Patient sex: M
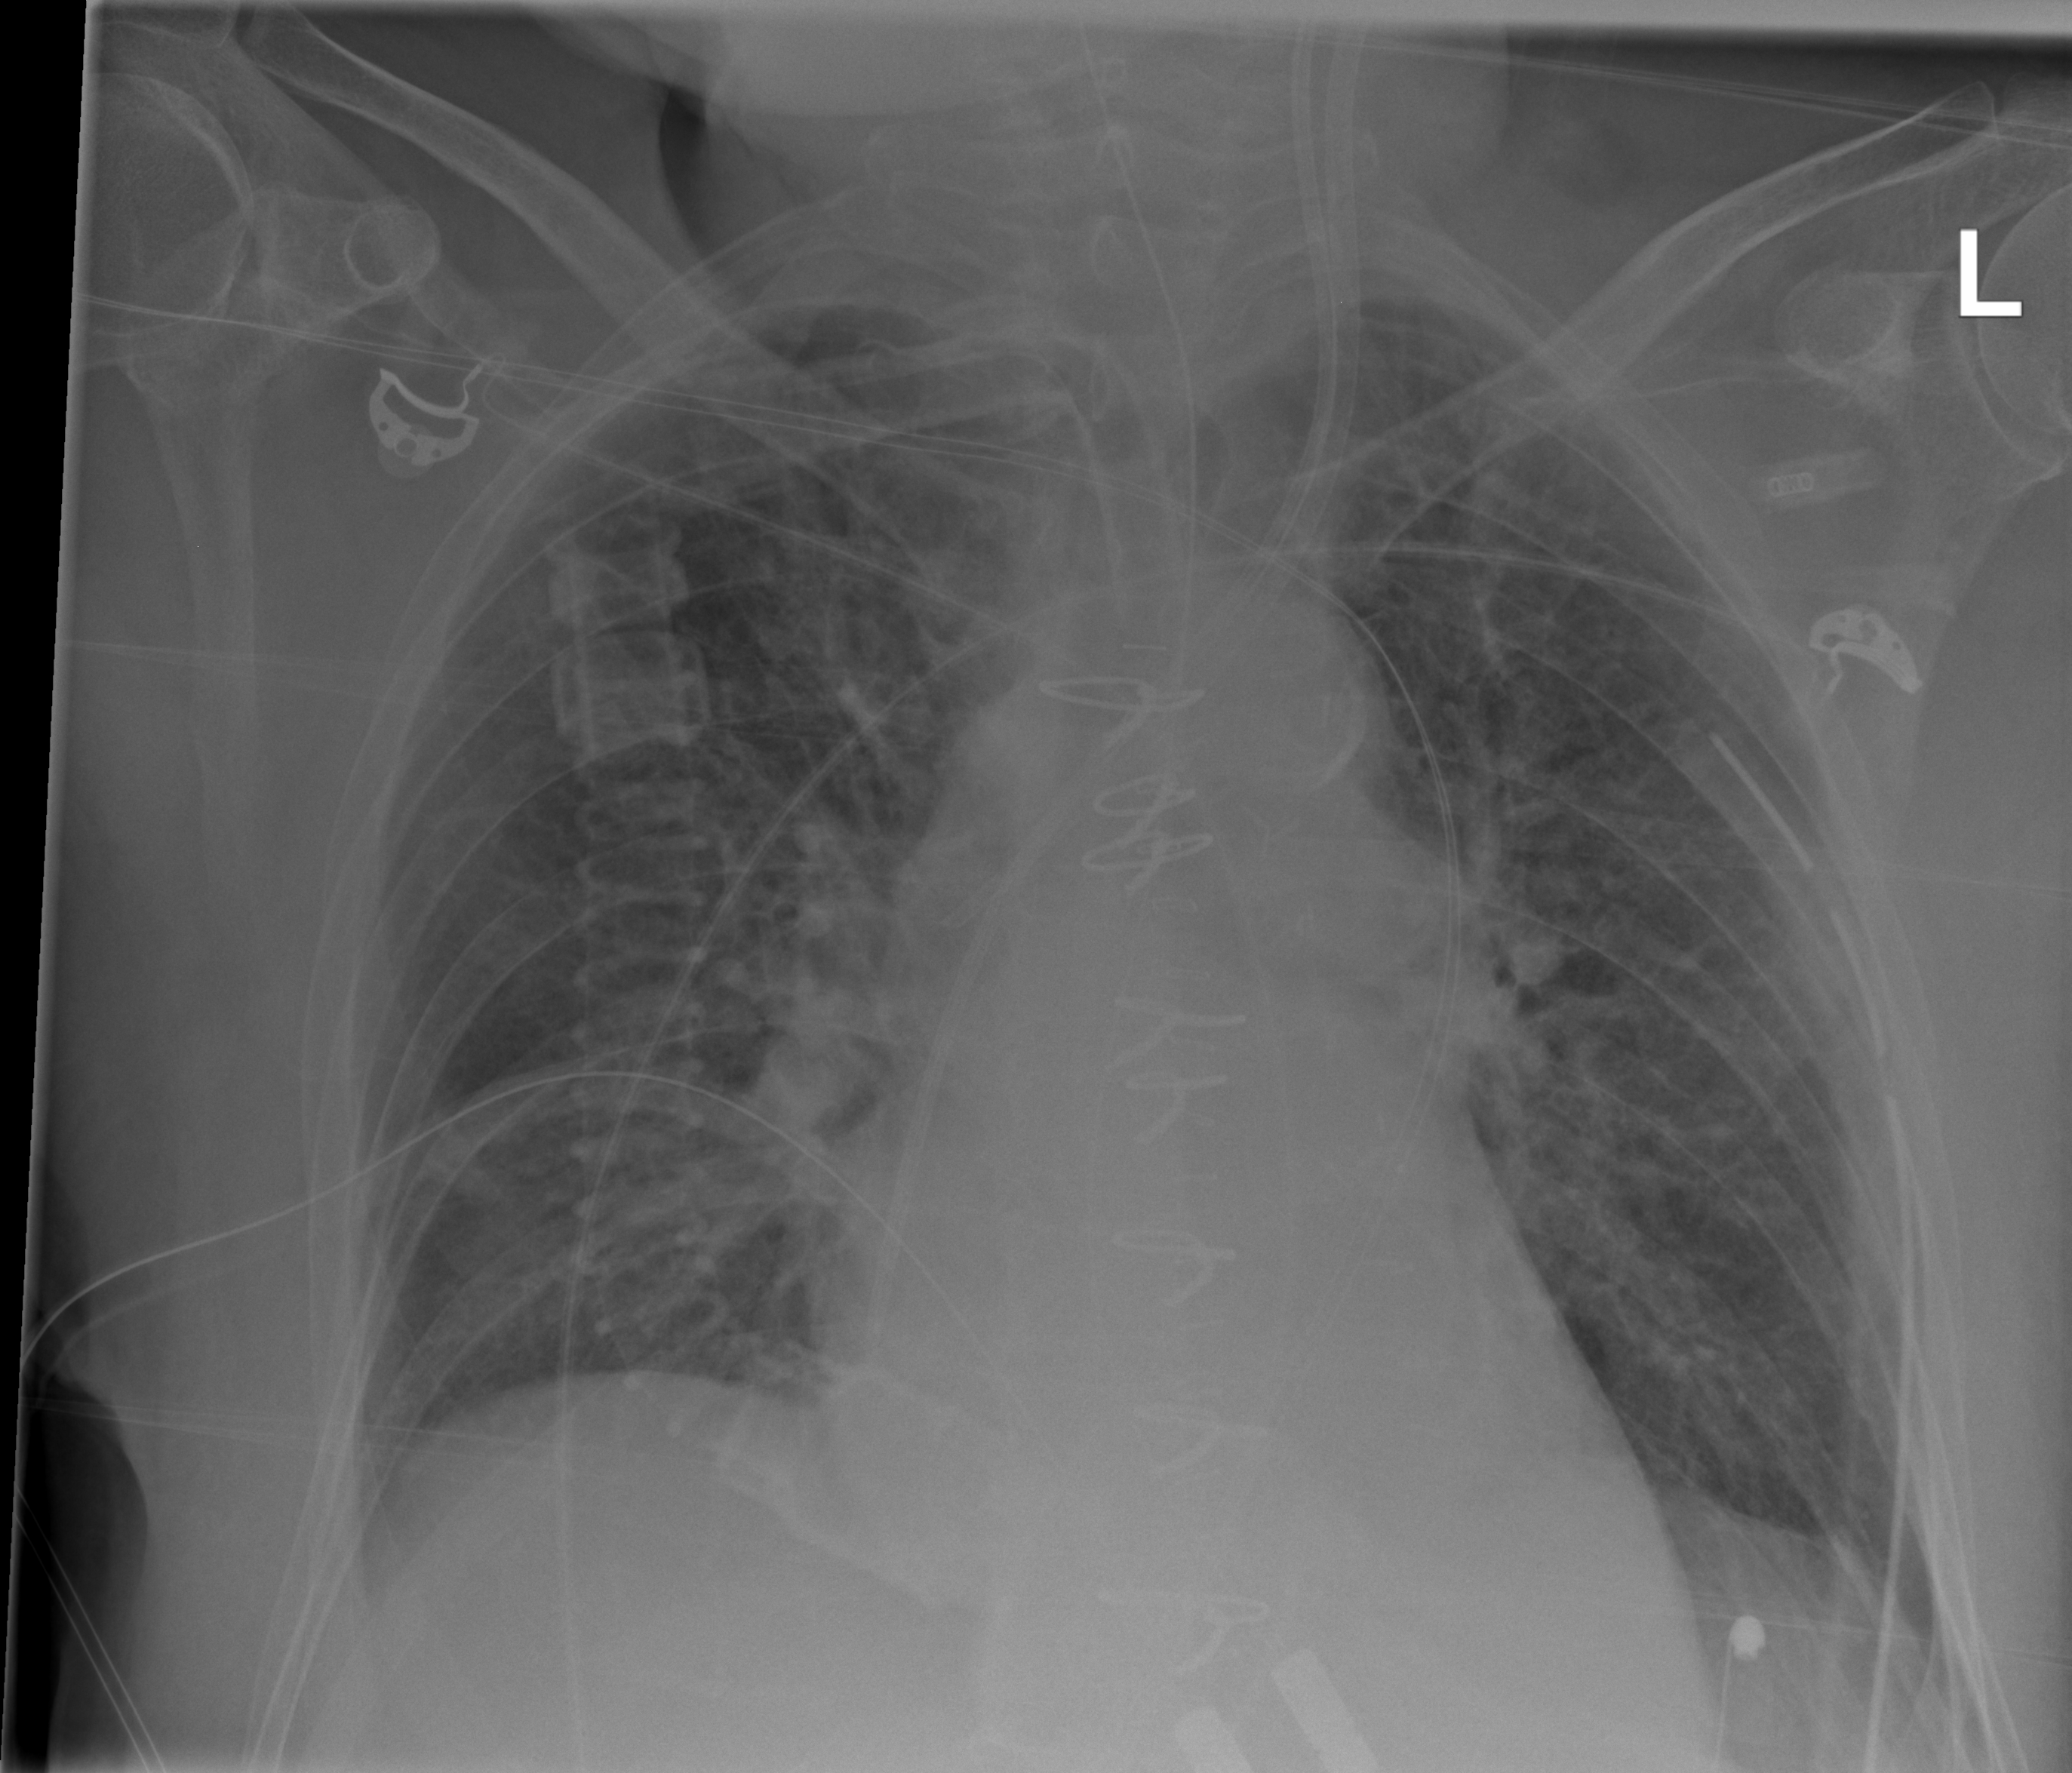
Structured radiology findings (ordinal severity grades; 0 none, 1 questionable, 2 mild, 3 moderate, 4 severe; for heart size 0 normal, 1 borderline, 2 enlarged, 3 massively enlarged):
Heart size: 0
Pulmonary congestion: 2
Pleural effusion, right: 0
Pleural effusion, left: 0
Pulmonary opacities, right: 2
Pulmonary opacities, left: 2
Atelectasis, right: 2
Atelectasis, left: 2